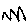
Label: zigzag